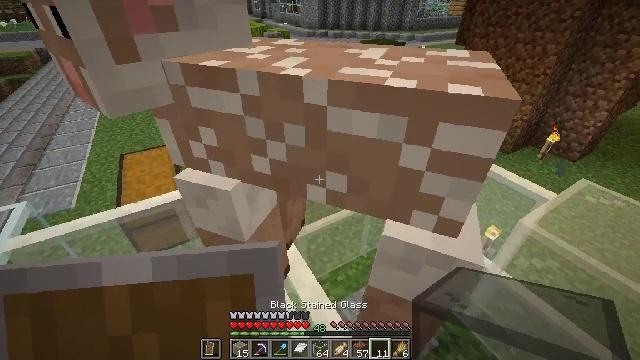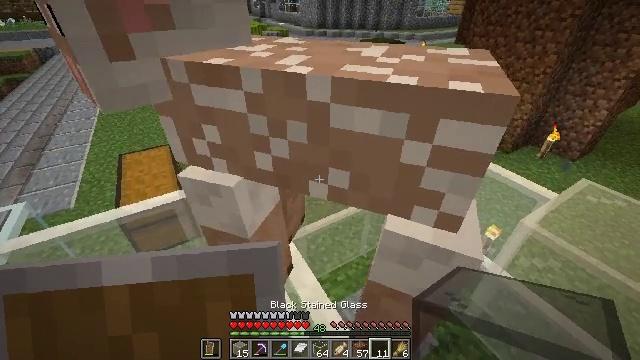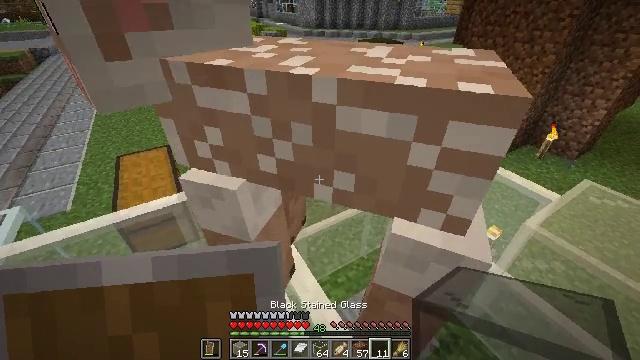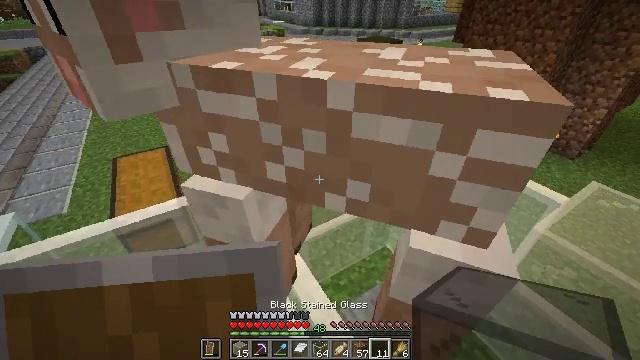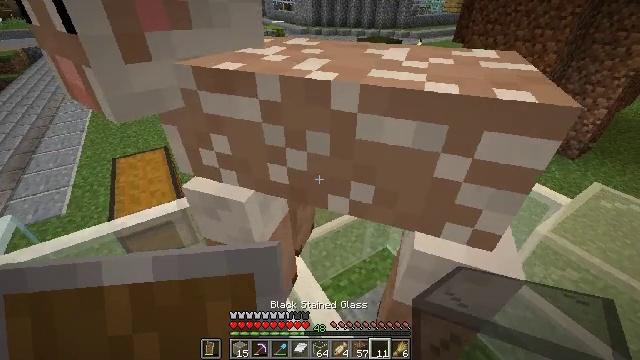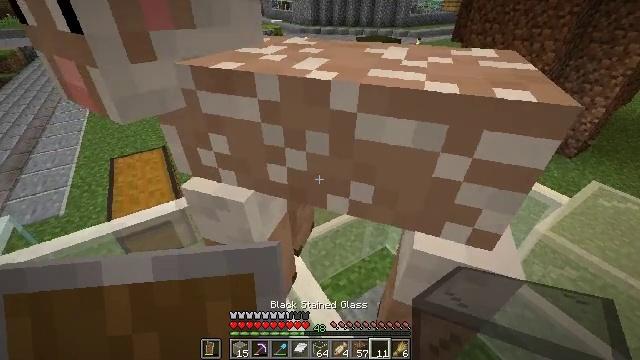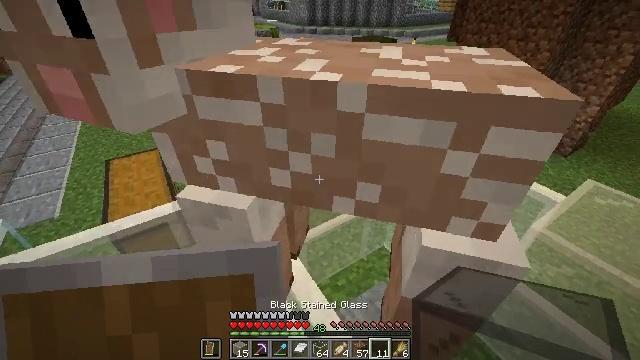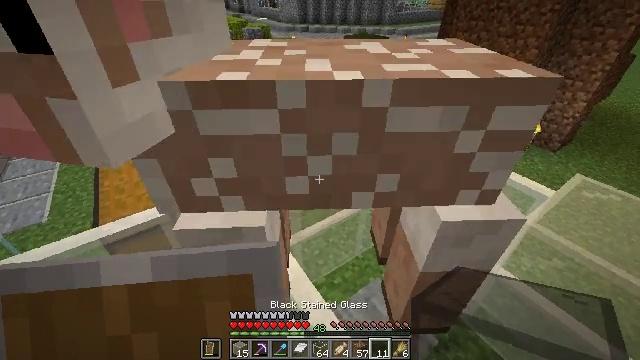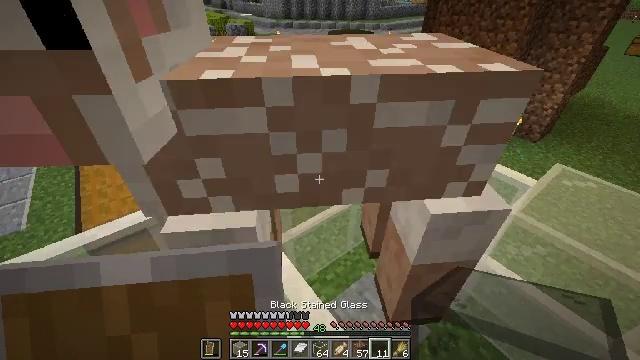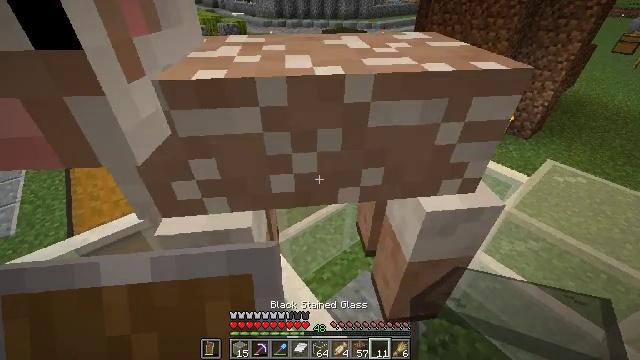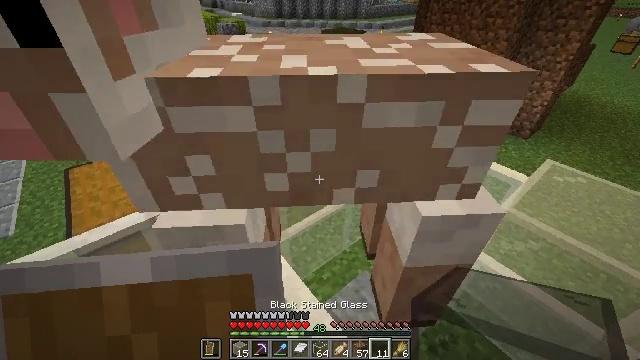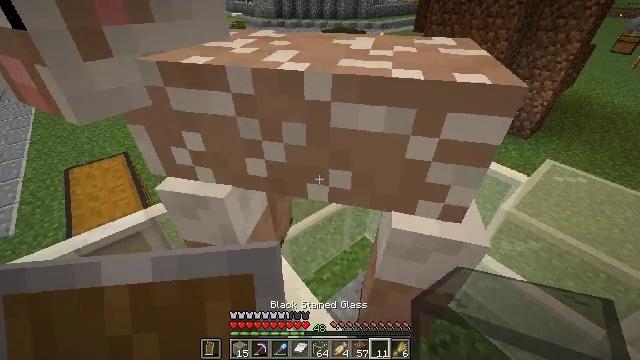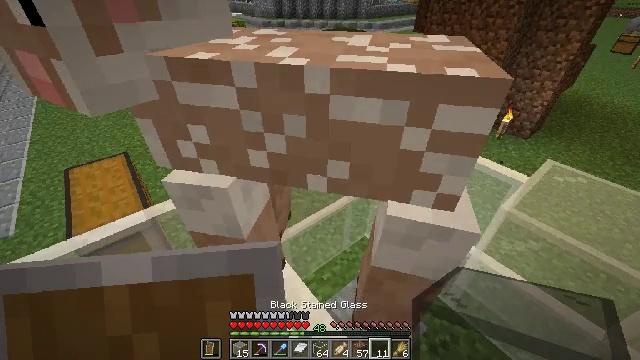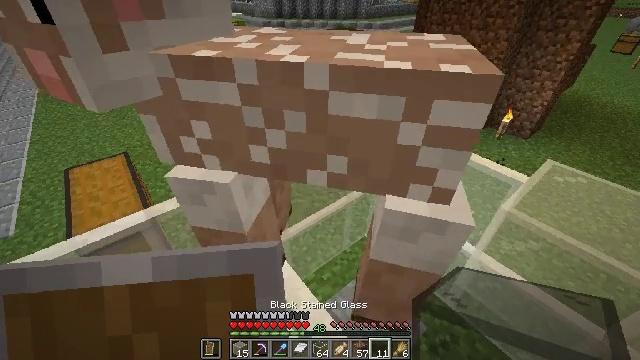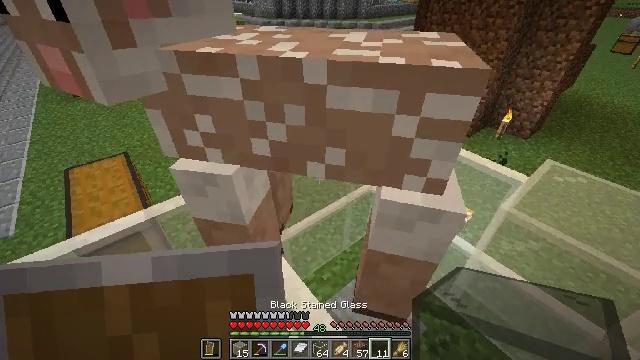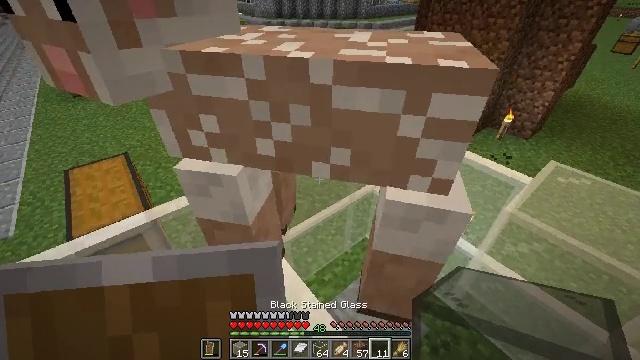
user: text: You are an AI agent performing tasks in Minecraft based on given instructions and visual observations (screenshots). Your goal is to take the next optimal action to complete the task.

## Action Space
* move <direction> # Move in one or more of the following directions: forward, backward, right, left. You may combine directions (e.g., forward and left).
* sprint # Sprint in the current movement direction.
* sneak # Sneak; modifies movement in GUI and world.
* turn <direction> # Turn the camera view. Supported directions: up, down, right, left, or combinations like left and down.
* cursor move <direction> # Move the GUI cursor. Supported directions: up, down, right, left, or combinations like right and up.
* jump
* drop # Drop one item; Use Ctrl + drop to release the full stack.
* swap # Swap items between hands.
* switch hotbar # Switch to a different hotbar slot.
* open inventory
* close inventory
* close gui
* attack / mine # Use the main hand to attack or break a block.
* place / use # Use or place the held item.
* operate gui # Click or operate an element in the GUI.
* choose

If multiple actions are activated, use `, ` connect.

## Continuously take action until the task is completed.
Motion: motion action
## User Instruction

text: Remove the white stained glass pane from a structure.
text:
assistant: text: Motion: move forward and move left, sneak
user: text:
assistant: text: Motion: move forward and move left, sneak
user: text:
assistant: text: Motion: move forward and move left, sneak
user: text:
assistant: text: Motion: move forward and move left, sneak
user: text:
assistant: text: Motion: move forward and move left, sneak
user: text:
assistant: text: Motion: move forward and move left, sneak
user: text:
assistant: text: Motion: move forward and move left, sneak, turn right
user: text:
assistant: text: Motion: move forward and move left, sneak, turn right
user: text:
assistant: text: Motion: move forward and move left, sneak, turn right
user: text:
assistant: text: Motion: move forward and move left, sneak
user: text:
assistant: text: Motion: move forward and move left, sneak
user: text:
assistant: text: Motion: move forward and move left, sneak
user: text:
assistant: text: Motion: move forward and move left, sneak
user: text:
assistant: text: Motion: move forward and move left, sneak
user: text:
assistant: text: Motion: move forward and move left, sneak
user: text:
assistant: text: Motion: move forward and move left, sneak
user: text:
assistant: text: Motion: move forward and move left, sneak
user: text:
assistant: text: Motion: move forward and move left, sneak
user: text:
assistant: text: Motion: move forward and move left, sneak
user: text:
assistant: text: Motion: move forward and move left, sneak
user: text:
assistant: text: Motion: move forward and move left, sneak
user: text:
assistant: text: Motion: move forward and move left, sneak
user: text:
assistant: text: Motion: move forward and move left, sneak
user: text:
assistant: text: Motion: move forward and move left, sneak
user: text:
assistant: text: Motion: move forward and move left, sneak
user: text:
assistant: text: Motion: move forward and move left, sneak
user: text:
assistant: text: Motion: move forward and move left, sneak
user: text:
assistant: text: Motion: move forward and move left, sneak
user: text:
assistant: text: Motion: move forward and move left, sneak
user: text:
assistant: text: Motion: move forward and move left, sneak